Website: macys
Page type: billing-address
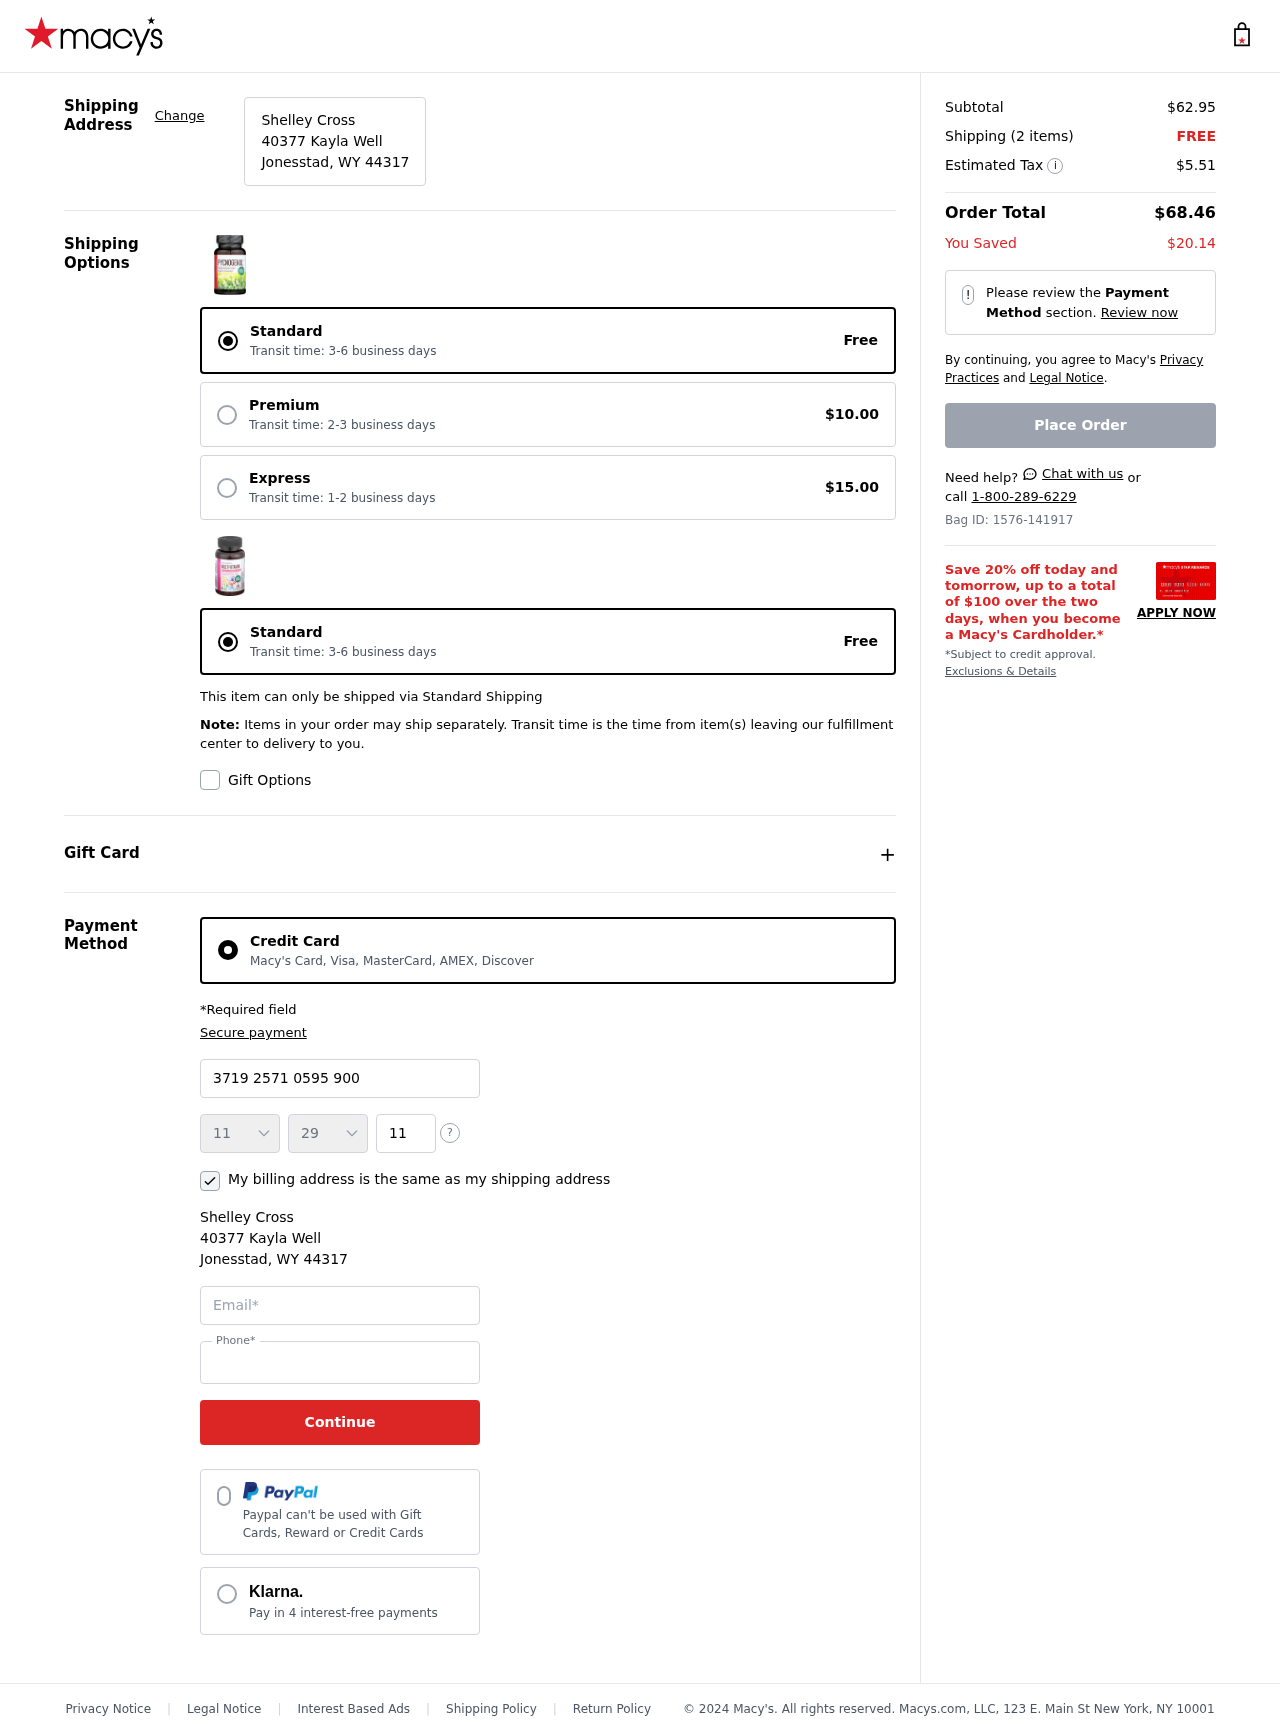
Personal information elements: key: PII_CARD_CVV
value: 1180
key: PII_CARD_EXPIRY_MONTH
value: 11
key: PII_CARD_EXPIRY_YEAR
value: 29
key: PII_CARD_NUMBER
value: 3719 2571 0595 900
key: PII_CITY_STATE_ZIP
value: Jonesstad, WY 44317
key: PII_EMAIL
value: shelley.cross@yahoo.com
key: PII_FULLNAME
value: Shelley Cross
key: PII_PHONE
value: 2912572829
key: PII_STREET
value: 40377 Kayla Well
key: PII_FULLNAME2
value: Shelley Cross
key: PII_CITY
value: Jonesstad
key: PII_STATE_ABBR
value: WY
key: PII_POSTCODE
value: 44317
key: PII_POSTCODE_FULL
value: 44317
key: PII_CITY_STATE
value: Jonesstad, WY
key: PII_POSTCODE_NUMERIC
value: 44317
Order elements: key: ORDER_SUBTOTAL
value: $62.95
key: ORDER_NUM_ITEMS
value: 2
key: ORDER_SHIPPING_COST
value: FREE
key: ORDER_TAX
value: $5.51
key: ORDER_TOTAL
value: $68.46
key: ORDER_SAVINGS
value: $20.14
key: ORDER_ID
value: Bag ID: 1576-141917